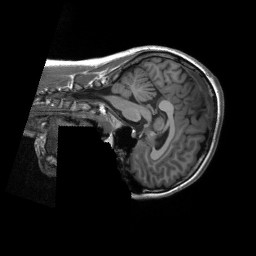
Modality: T1w
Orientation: sagittal
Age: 21
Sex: female
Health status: healthy
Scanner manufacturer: siemens
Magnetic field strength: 3 T
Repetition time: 2.3 s
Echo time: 0.00229 s